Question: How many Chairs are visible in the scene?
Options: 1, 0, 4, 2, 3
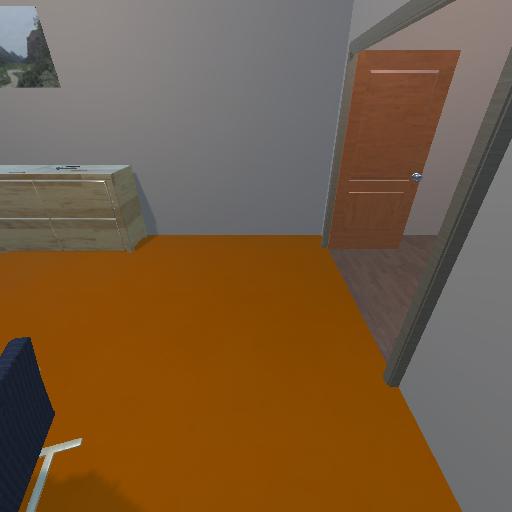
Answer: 1